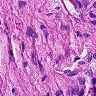
Metastatic tissue present: no